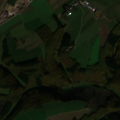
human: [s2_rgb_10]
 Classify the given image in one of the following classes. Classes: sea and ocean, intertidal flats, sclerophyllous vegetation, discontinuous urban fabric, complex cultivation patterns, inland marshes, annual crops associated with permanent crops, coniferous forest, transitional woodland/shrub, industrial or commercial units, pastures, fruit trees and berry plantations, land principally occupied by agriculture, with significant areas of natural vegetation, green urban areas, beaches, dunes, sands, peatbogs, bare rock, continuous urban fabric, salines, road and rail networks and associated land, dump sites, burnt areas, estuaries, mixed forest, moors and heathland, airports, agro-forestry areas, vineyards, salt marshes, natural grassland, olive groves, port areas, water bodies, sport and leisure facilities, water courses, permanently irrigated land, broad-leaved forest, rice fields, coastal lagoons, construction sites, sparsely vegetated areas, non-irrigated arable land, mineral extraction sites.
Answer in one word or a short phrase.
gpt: non-irrigated arable land, complex cultivation patterns, broad-leaved forest